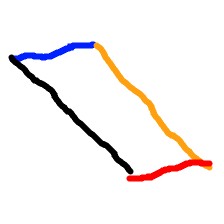
Shape: parallelogram